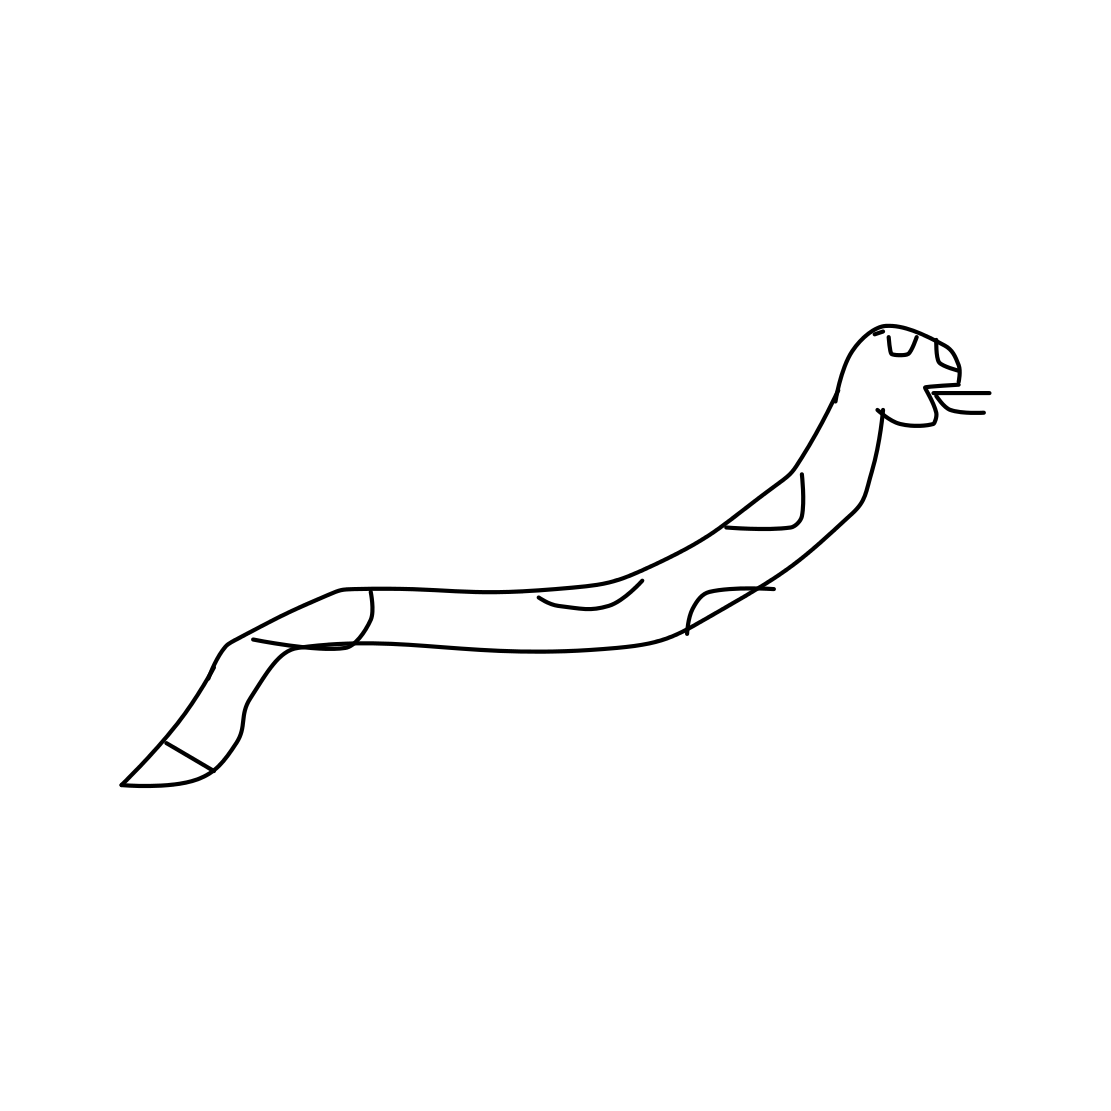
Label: snake